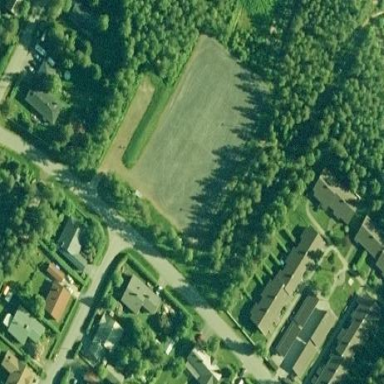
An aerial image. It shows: Soccer pitch designated for leisure and sports activities.